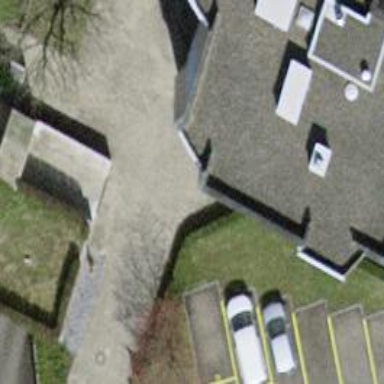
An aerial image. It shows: Footway made of paving stones.